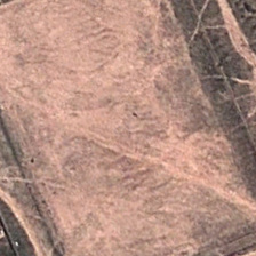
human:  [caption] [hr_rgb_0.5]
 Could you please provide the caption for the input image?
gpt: There are obvious marks on the bare floor of the square.

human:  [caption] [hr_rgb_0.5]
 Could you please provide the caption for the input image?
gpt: Two plant belts surround a square of soil.

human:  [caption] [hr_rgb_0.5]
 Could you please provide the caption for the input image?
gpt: Two plant belts surround a square of land.

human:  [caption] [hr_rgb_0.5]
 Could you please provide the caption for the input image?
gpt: There is a striking sign on the bare ground of the square.

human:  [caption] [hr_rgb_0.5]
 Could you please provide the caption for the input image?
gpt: There is an obvious sign on the bare ground of the square.